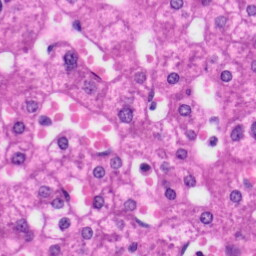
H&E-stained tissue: Liver